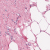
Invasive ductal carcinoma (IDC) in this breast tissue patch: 0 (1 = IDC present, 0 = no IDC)